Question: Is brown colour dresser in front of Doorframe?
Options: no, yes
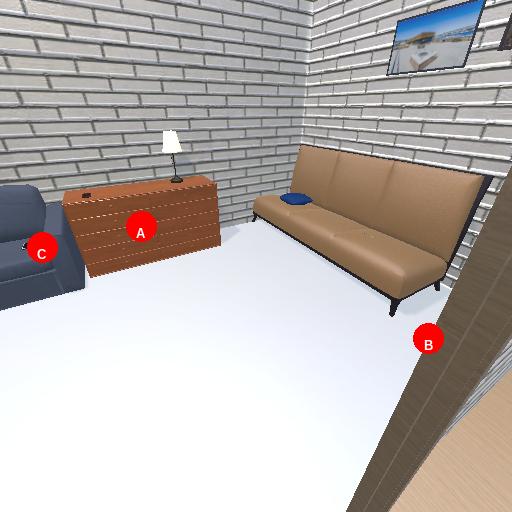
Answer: no